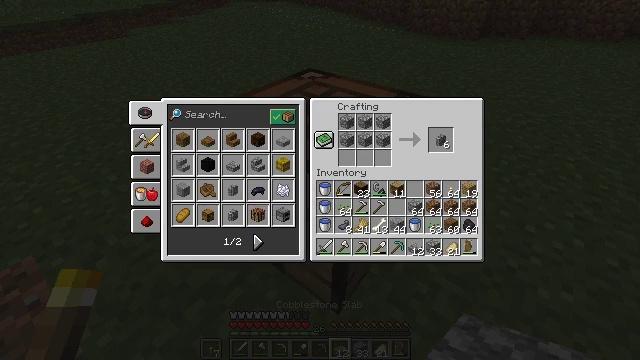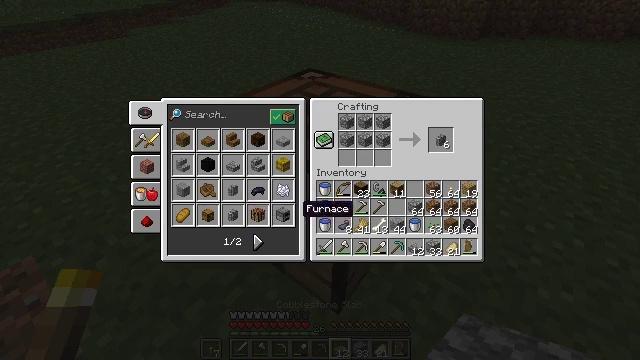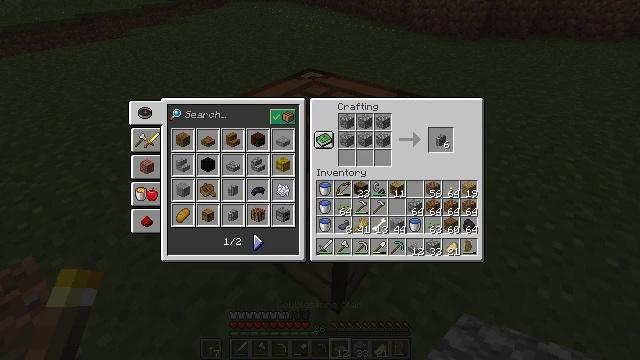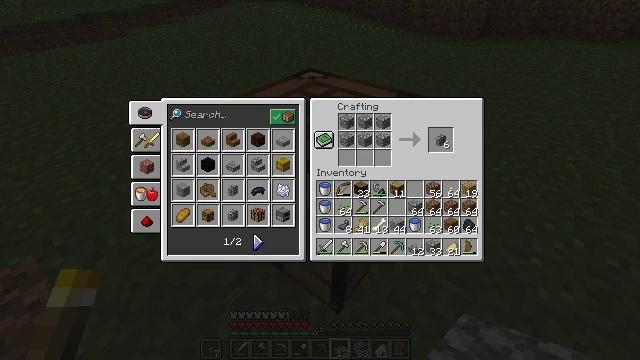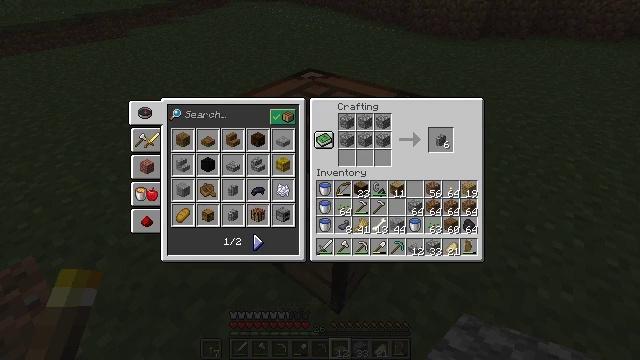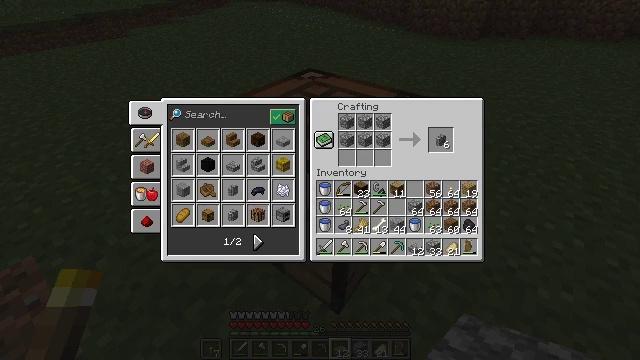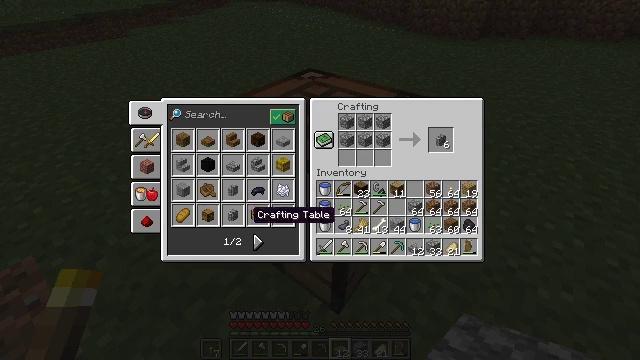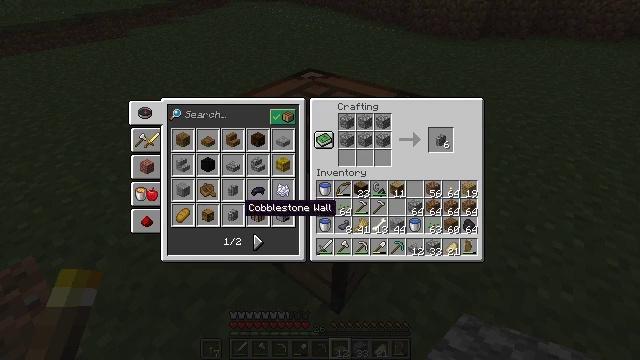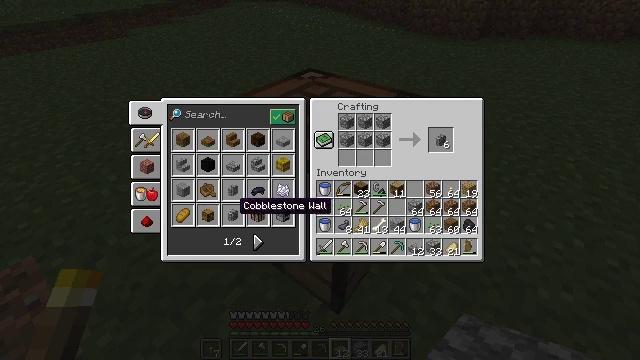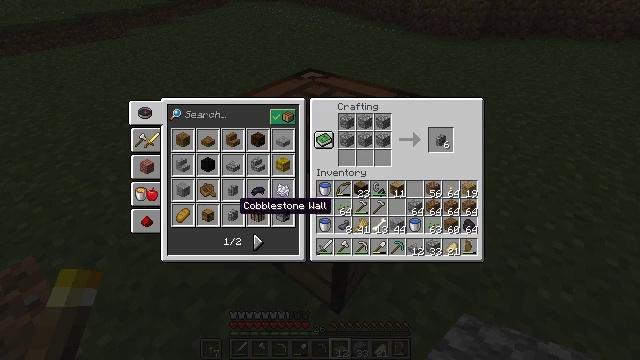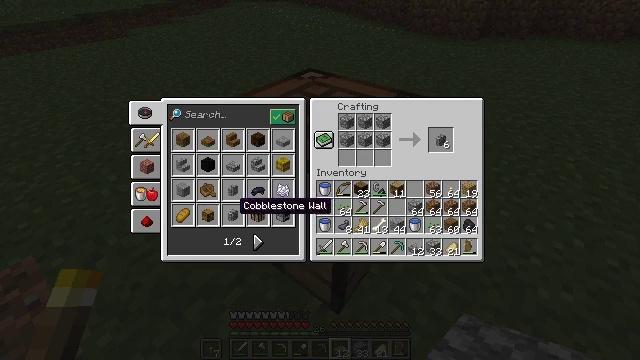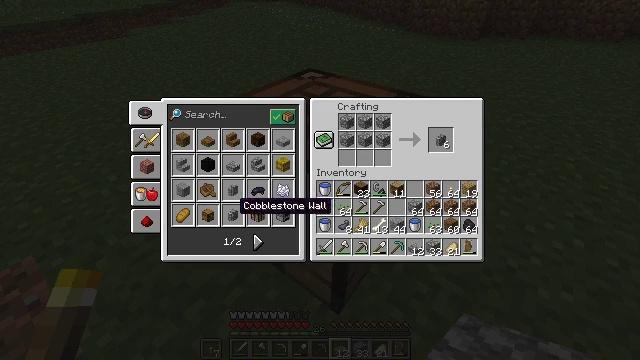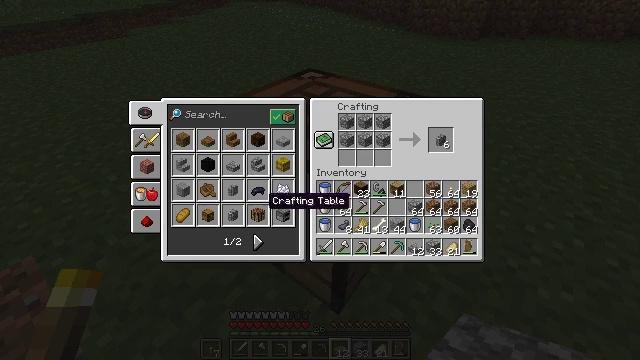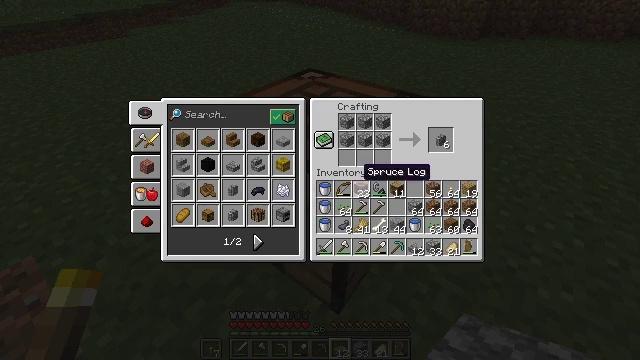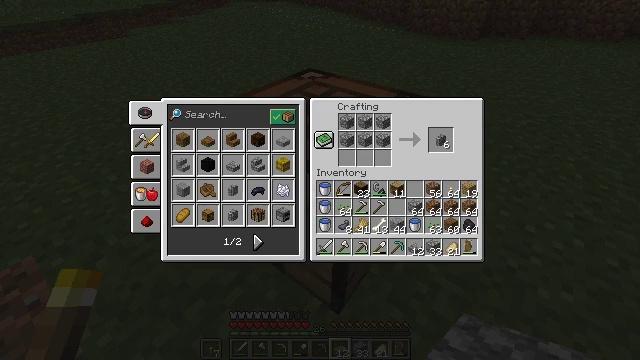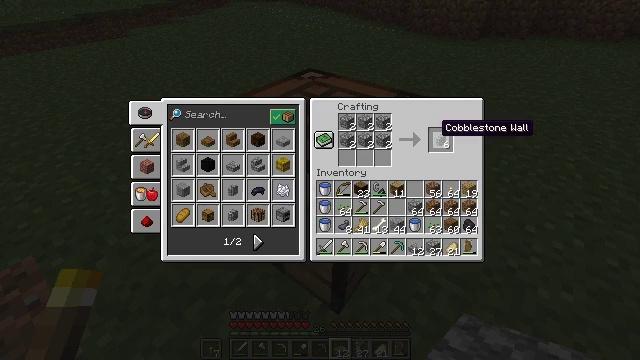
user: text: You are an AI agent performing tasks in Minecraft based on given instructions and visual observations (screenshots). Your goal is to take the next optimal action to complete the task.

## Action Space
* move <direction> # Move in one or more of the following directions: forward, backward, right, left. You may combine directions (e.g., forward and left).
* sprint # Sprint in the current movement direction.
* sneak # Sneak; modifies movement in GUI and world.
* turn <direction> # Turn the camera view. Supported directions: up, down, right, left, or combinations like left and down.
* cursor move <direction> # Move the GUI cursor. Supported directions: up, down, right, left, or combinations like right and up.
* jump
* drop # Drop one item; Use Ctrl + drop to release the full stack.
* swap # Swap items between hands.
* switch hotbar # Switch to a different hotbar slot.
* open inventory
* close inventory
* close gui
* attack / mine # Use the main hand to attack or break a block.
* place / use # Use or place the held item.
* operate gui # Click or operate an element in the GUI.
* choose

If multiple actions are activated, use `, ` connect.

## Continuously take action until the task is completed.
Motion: motion action
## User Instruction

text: Use cobblestones to craft a cobblestone wall.
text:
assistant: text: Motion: turn left and down
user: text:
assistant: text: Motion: turn left and down
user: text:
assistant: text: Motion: no_op
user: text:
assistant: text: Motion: no_op
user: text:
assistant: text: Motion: no_op
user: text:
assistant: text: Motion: turn up
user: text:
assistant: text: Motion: turn left and up
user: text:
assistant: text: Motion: no_op
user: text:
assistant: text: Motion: attack / mine
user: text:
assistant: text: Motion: attack / mine
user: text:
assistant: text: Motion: attack / mine
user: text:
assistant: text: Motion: turn right
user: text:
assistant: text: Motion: turn right and up
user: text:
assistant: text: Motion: turn right and up
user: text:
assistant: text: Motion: turn up
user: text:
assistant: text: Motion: no_op
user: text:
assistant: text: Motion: sneak
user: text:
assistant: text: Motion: sneak
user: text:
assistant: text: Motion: sneak
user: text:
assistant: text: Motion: sneak
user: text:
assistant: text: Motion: sneak, attack / mine
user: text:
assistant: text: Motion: sneak, attack / mine
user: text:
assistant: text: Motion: sneak, attack / mine
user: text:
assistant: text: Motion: sneak
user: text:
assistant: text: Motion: sneak
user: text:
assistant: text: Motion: no_op
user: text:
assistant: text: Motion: no_op